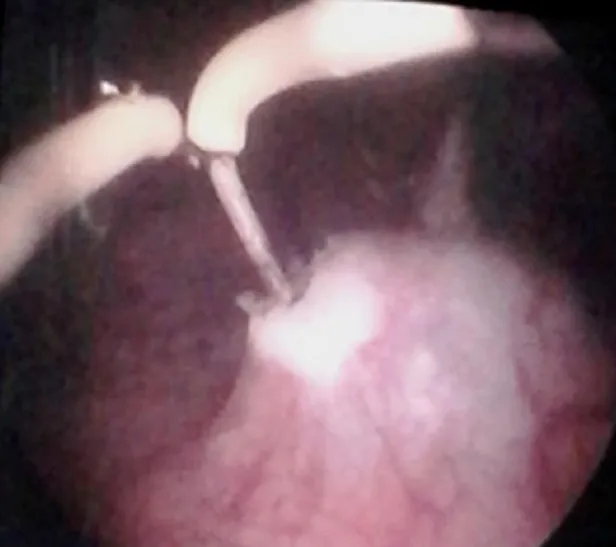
"smiling mouth" meatotomy: intraoperative image.
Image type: radiology (x_ray)